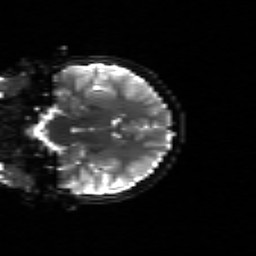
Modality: sbref
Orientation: coronal
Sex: female
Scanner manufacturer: siemens
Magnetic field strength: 3 T
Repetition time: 5 s
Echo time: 0.071 s